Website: crate-barrel
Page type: billing-address
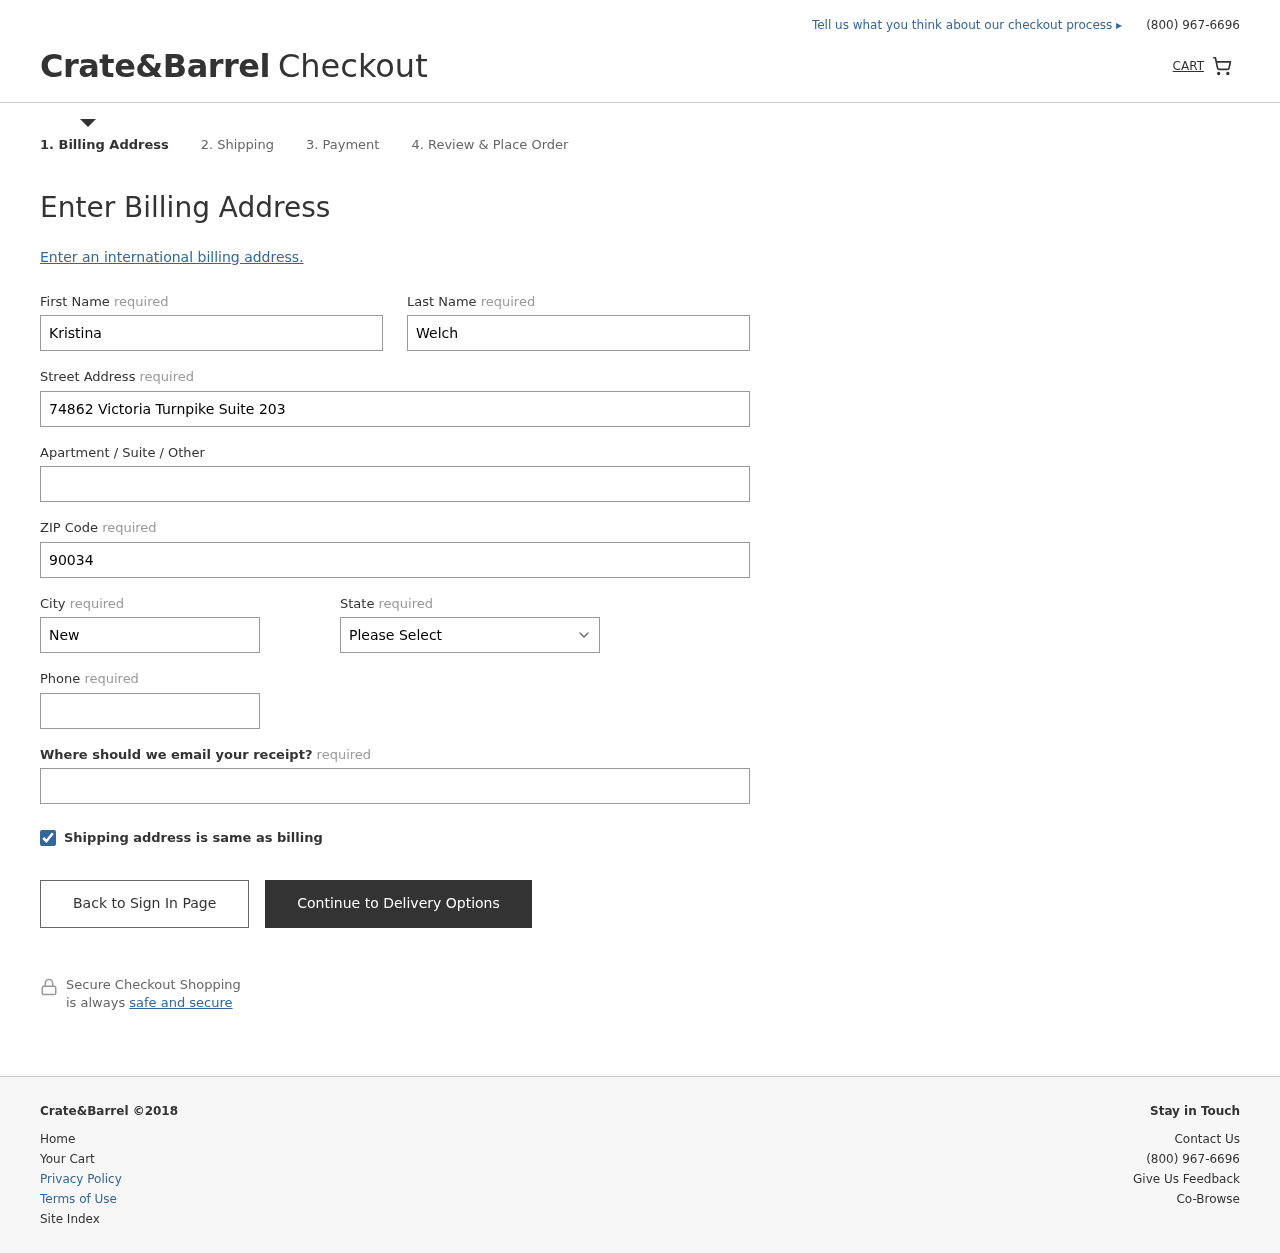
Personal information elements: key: PII_STATE
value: Idaho
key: PII_FIRSTNAME
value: Kristina
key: PII_LASTNAME
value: Welch
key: PII_STREET
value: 74862 Victoria Turnpike Suite 203
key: PII_POSTCODE
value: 90034
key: PII_CITY
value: New Sarah
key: PII_PHONE
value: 6714076163
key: PII_EMAIL
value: kwelch@gmail.com